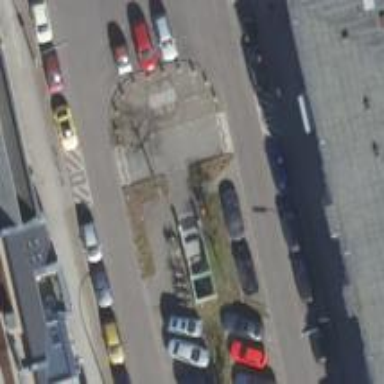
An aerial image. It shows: Subway entrance for public transport.